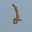
Label: 2